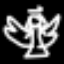
Label: angel